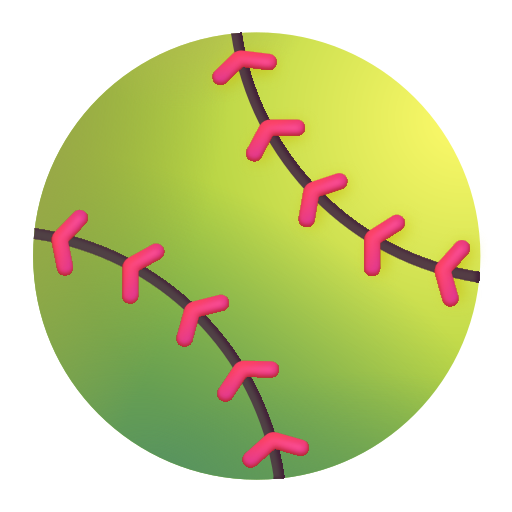
softball color